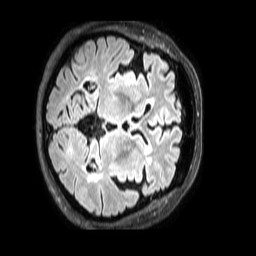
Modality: FLAIR
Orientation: axial
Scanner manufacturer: philips
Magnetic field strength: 3 T
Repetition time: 4.8 s
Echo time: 0.2795 s